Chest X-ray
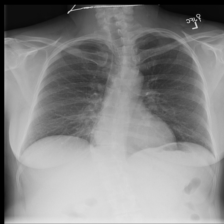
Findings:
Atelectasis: negative
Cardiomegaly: negative
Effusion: negative
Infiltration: positive
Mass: negative
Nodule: negative
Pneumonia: negative
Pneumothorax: negative
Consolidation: negative
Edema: negative
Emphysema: negative
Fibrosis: negative
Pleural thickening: negative
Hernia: negative